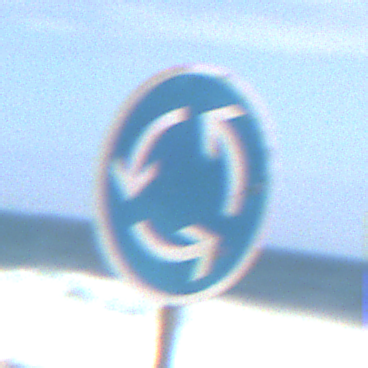
Verkehrszeichen: Kreisverkehr
Umgebung: Outdoor, Nature
Tageszeit: Midday
Wetter: PartlyCloudy
Licht: Natural
Jahreszeit: NotSpecified
Kontrast: MediumContrast